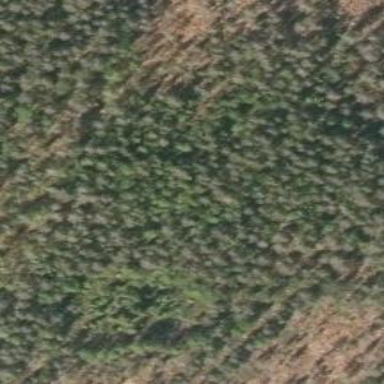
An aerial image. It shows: Woodland with needle-leaved trees.